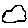
Label: cloud